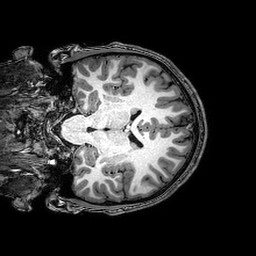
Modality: T1w
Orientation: coronal
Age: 20
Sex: male
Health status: healthy
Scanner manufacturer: philips
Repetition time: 0.008131 s
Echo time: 0.00373 s